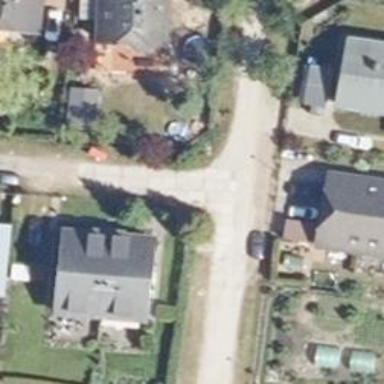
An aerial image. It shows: Residential road with compacted surface.